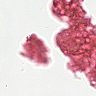
Metastatic tissue present: no